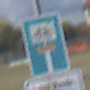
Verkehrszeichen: SackgasseRadverkehrDurchlaessig
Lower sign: HinweisGeaenderteVorfahrtVerkehrsfuehrungVerkehrsregelung3
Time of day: MorningAfternoon
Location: Outdoor (Suburban)
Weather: PartlyCloudy
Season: NotSpecified
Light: Natural